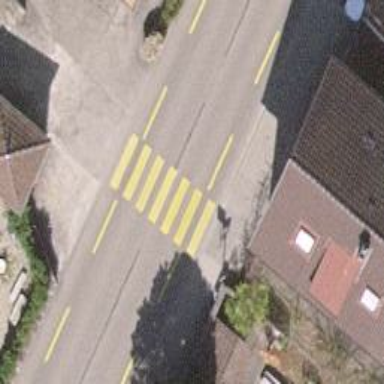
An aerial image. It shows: Uncontrolled zebra crossing on the road.